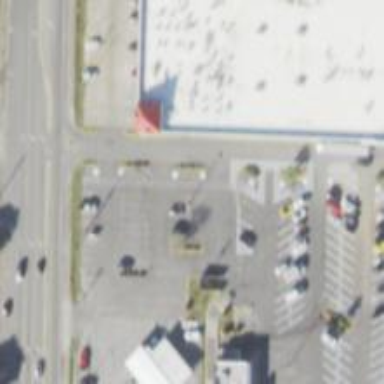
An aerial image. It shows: Parking space.